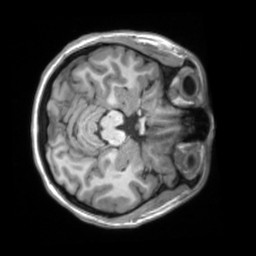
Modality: T1w
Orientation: axial
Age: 30
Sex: female
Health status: ill
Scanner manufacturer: siemens
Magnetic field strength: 3 T
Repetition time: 2.2 s
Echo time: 0.00157 s